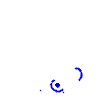
Particle: pion